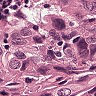
Metastatic tissue present: yes